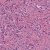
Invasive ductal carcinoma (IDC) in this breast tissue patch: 1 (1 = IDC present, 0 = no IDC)